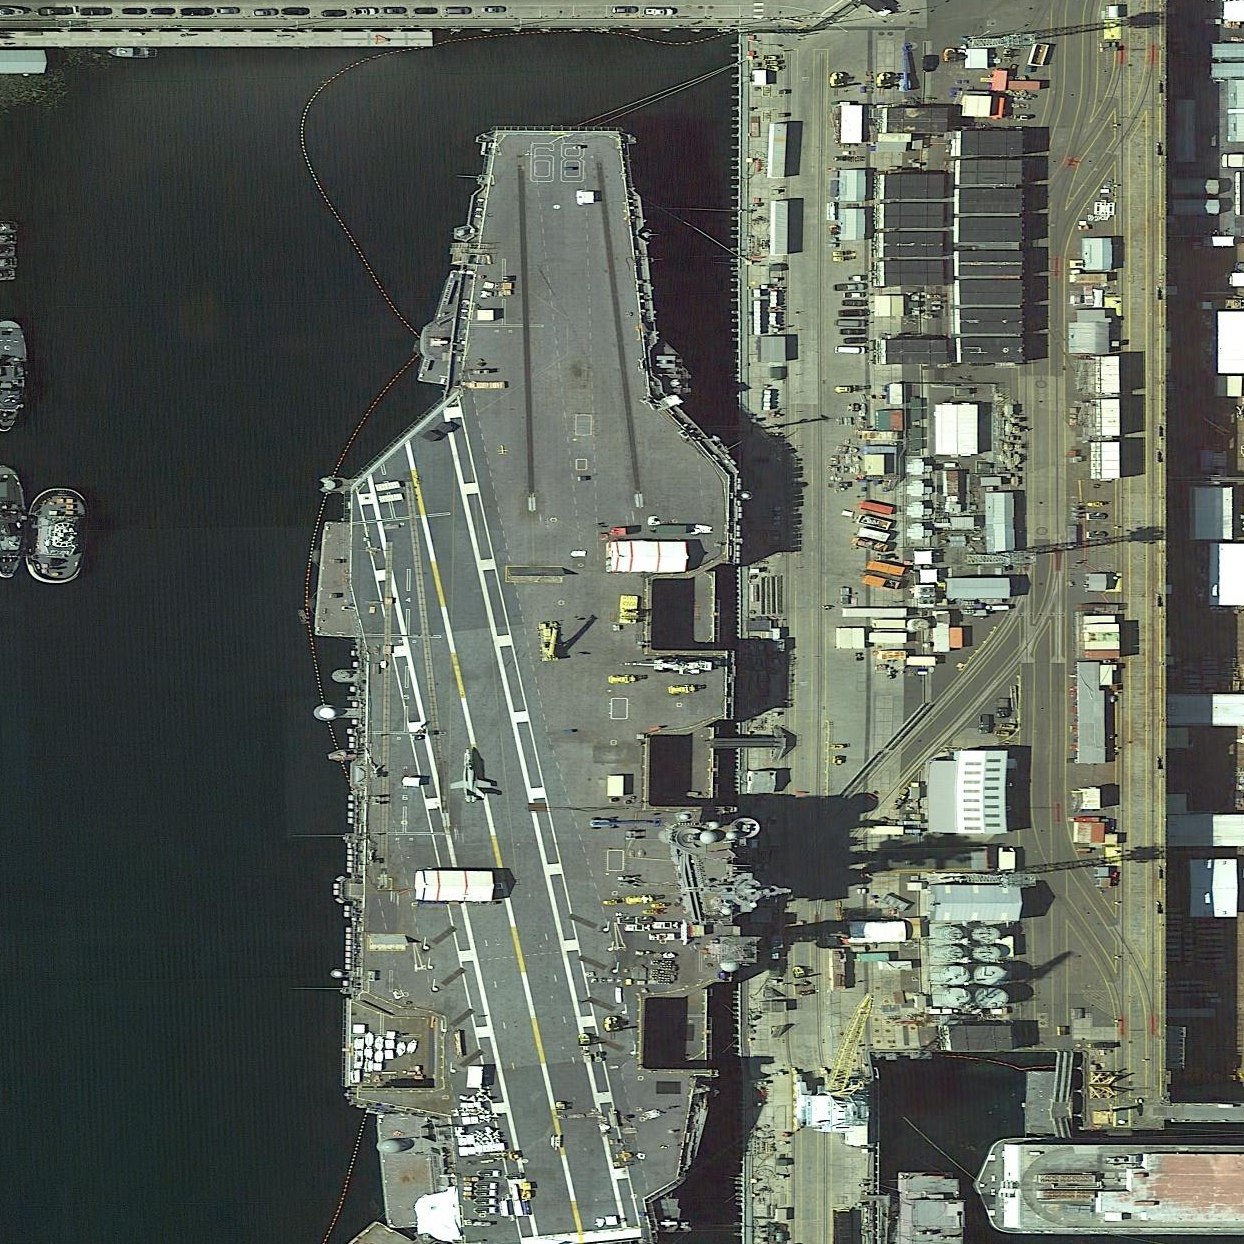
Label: aircraft_carrier